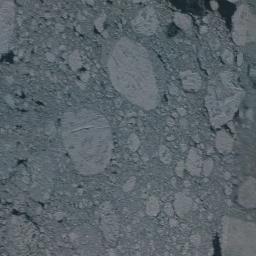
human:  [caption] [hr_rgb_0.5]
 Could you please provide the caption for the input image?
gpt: Countless ice cubes of various sizes are tightly connected into a large piece floating on the deep blue sea and covering the sea .

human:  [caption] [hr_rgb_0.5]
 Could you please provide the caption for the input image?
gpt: The sea is surrounded by sea ice .

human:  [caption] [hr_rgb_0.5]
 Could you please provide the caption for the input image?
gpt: There are many ice on the deep green sea .

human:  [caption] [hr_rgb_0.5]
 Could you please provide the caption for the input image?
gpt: A lot of sea ice of different sizes gathers into a sea ice .

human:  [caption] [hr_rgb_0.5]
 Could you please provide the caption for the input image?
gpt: There are sea ice linked into sheets .